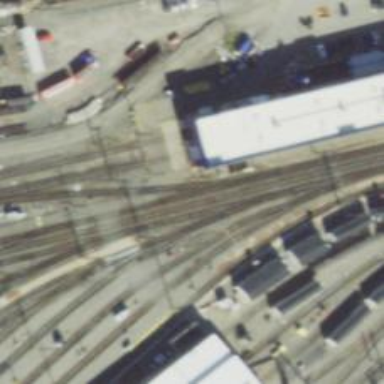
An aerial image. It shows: Rail yard with electrified contact lines for the railway.